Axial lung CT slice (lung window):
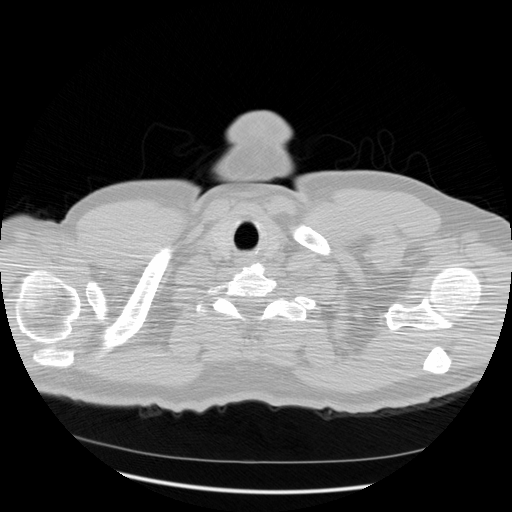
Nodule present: no